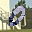
Label: 0